Interaction volume radius: 5 \u00c5
Interaction volume height: 10 \u00c5
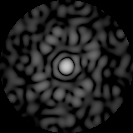
Disorder parameter: 0.811